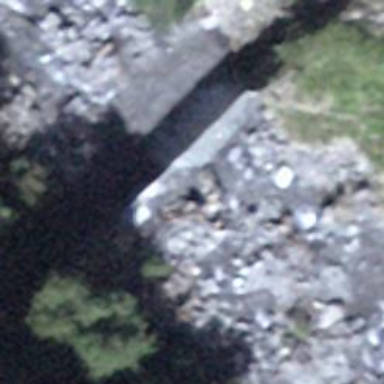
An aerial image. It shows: Check dam at location with retaining wall.